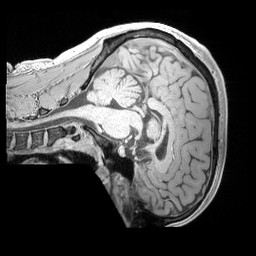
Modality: T1w
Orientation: sagittal
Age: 27
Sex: male
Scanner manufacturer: siemens
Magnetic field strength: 3 T
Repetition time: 5 s
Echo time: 0.00298 s